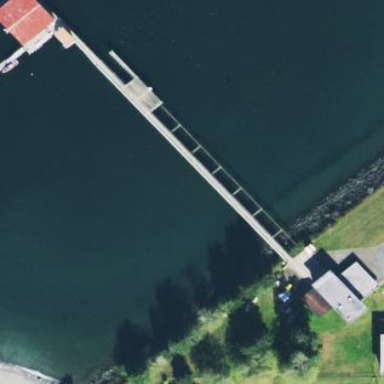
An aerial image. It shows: Military pier.